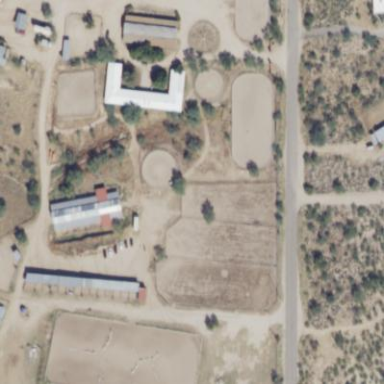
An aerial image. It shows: Equestrian pitch for leisure land use.